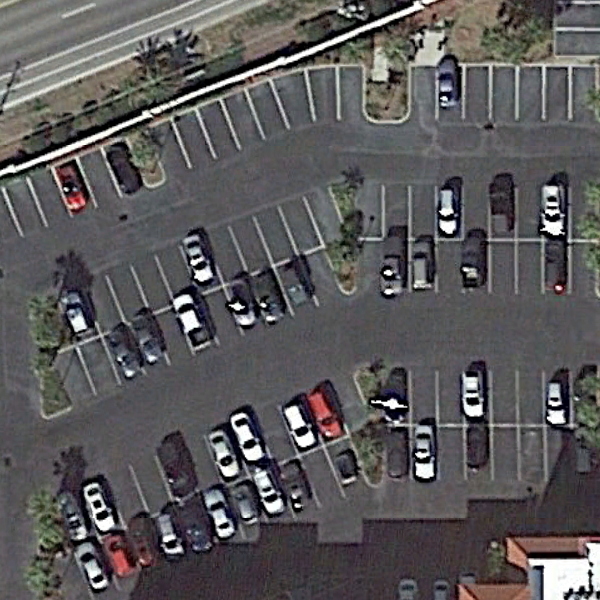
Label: Parking